Field crop: maize
Growth stage: 2
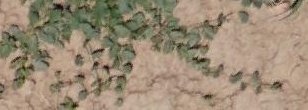
Species: convolvulus